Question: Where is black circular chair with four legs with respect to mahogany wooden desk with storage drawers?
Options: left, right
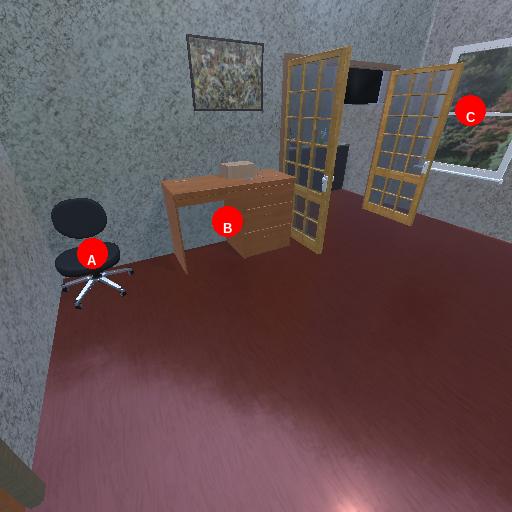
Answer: left